Field crop: maize
Growth stage: 2
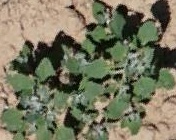
Species: chenopodium